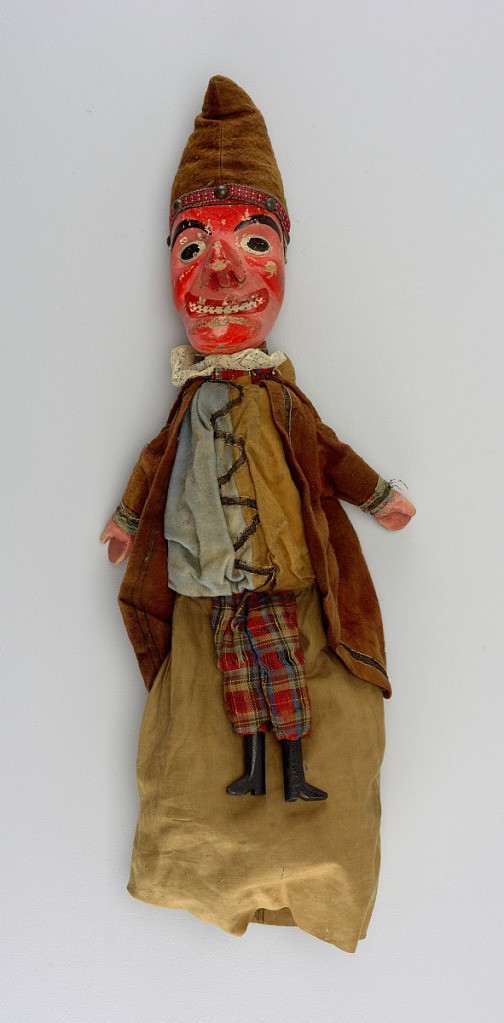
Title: Punch
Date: late 19th century
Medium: Painted wood, cotton, other materials
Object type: Hand puppet
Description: A red-faced, long-nosed man in brown flannel peaked cap, brown coat, blue and brown shirt, plaid trousers and black boots. Lace at the neck.